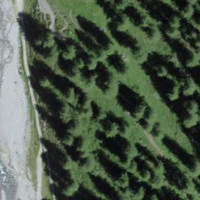
EUNIS habitat code: 31
Species observed at this site:
Volucella pellucens
Dryas octopetala
Gentiana clusii
Bartsia alpina
Pinguicula alpina
Arianta arbustorum
Gymnadenia conopsea
Phyteuma orbiculare